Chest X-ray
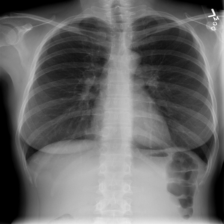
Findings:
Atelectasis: negative
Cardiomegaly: negative
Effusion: negative
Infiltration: negative
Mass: negative
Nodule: negative
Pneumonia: negative
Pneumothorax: negative
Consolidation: negative
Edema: negative
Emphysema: negative
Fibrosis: negative
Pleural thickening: negative
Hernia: negative